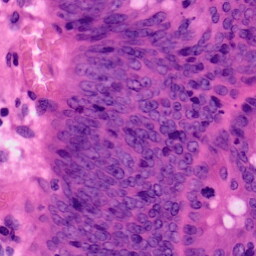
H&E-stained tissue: Colon